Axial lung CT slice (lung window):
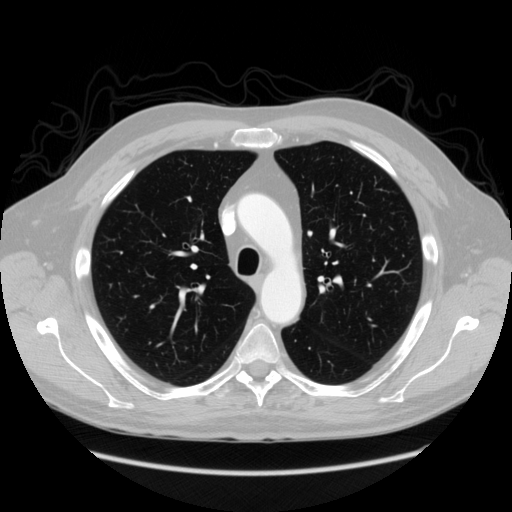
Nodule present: no